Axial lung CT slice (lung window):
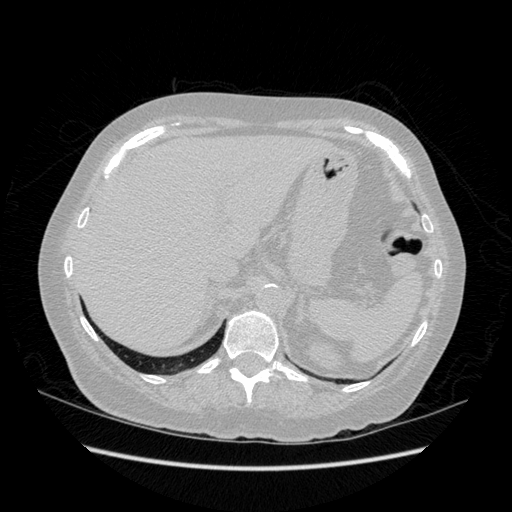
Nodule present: no